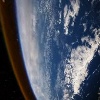
Label: cloud